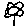
Label: flower